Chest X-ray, AP view. Patient: 40 years old, sex M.
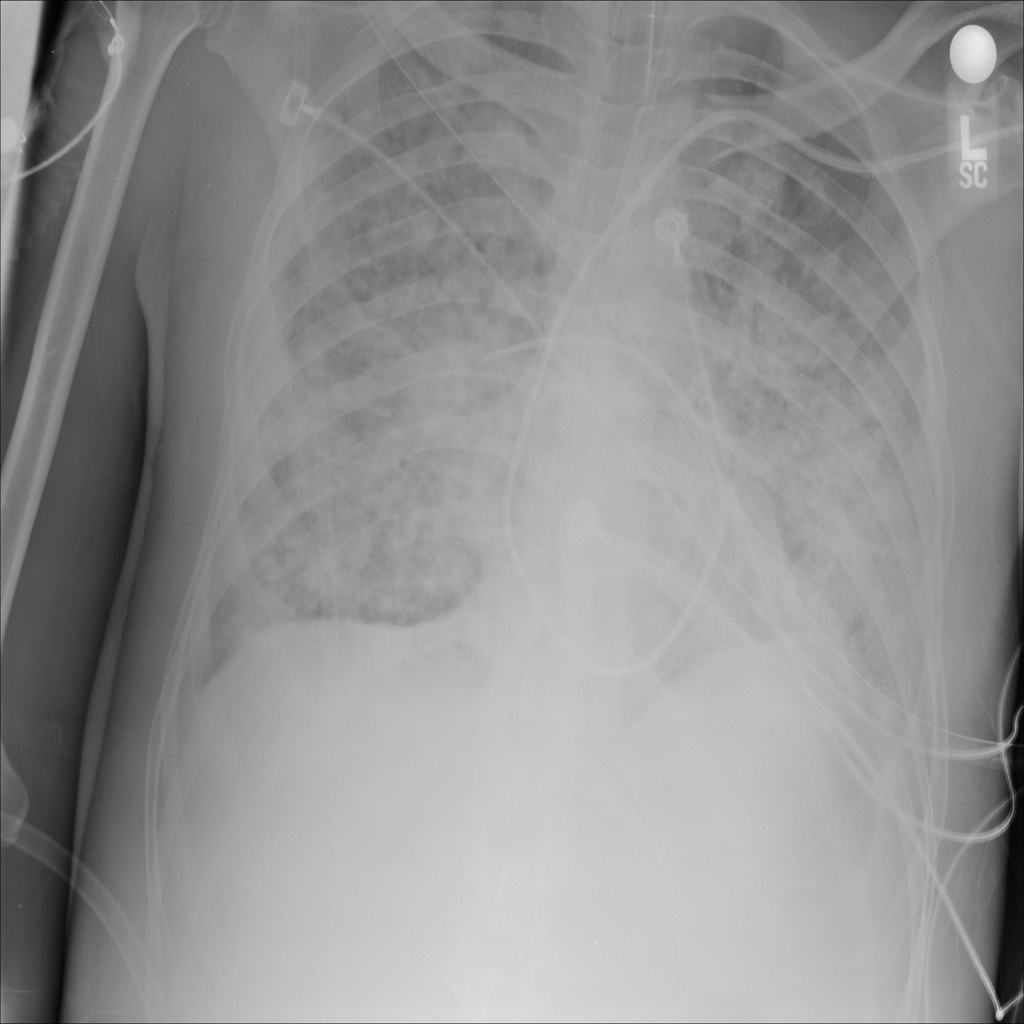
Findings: Infiltration